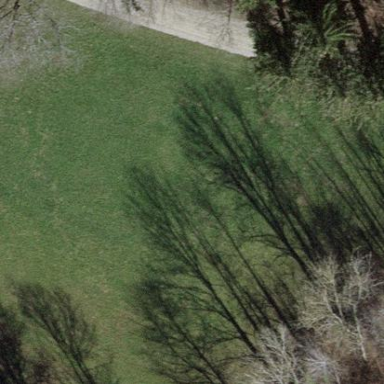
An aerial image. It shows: Area covered with grass.